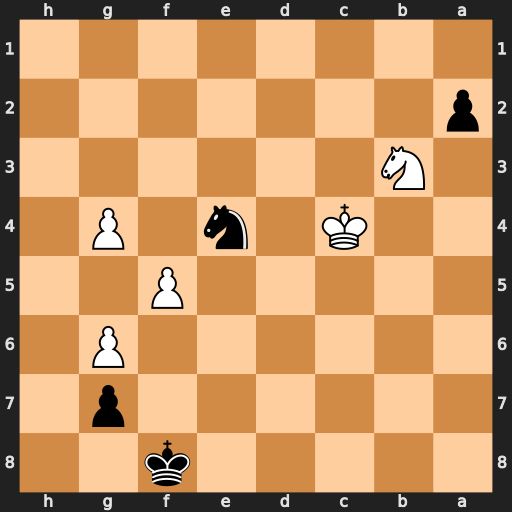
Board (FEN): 5k2/6p1/6P1/5P2/2K1n1P1/1N6/p7/8
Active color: b
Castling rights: -
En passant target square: -
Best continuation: Nd2+ Nxd2 a1=Q